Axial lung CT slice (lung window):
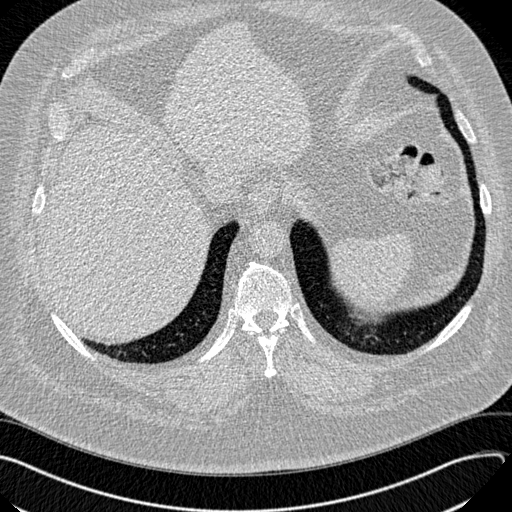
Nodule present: no